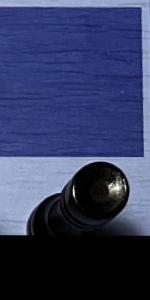
Label: Rook_Black